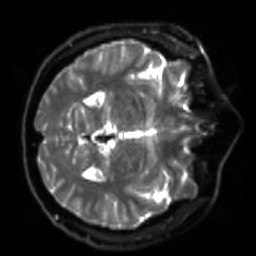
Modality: sbref
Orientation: axial
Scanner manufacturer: siemens
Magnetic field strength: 3 T
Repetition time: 4 s
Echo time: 0.0594 s